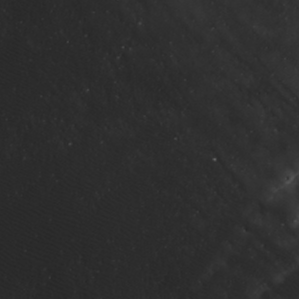
Label: non_frost